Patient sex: M
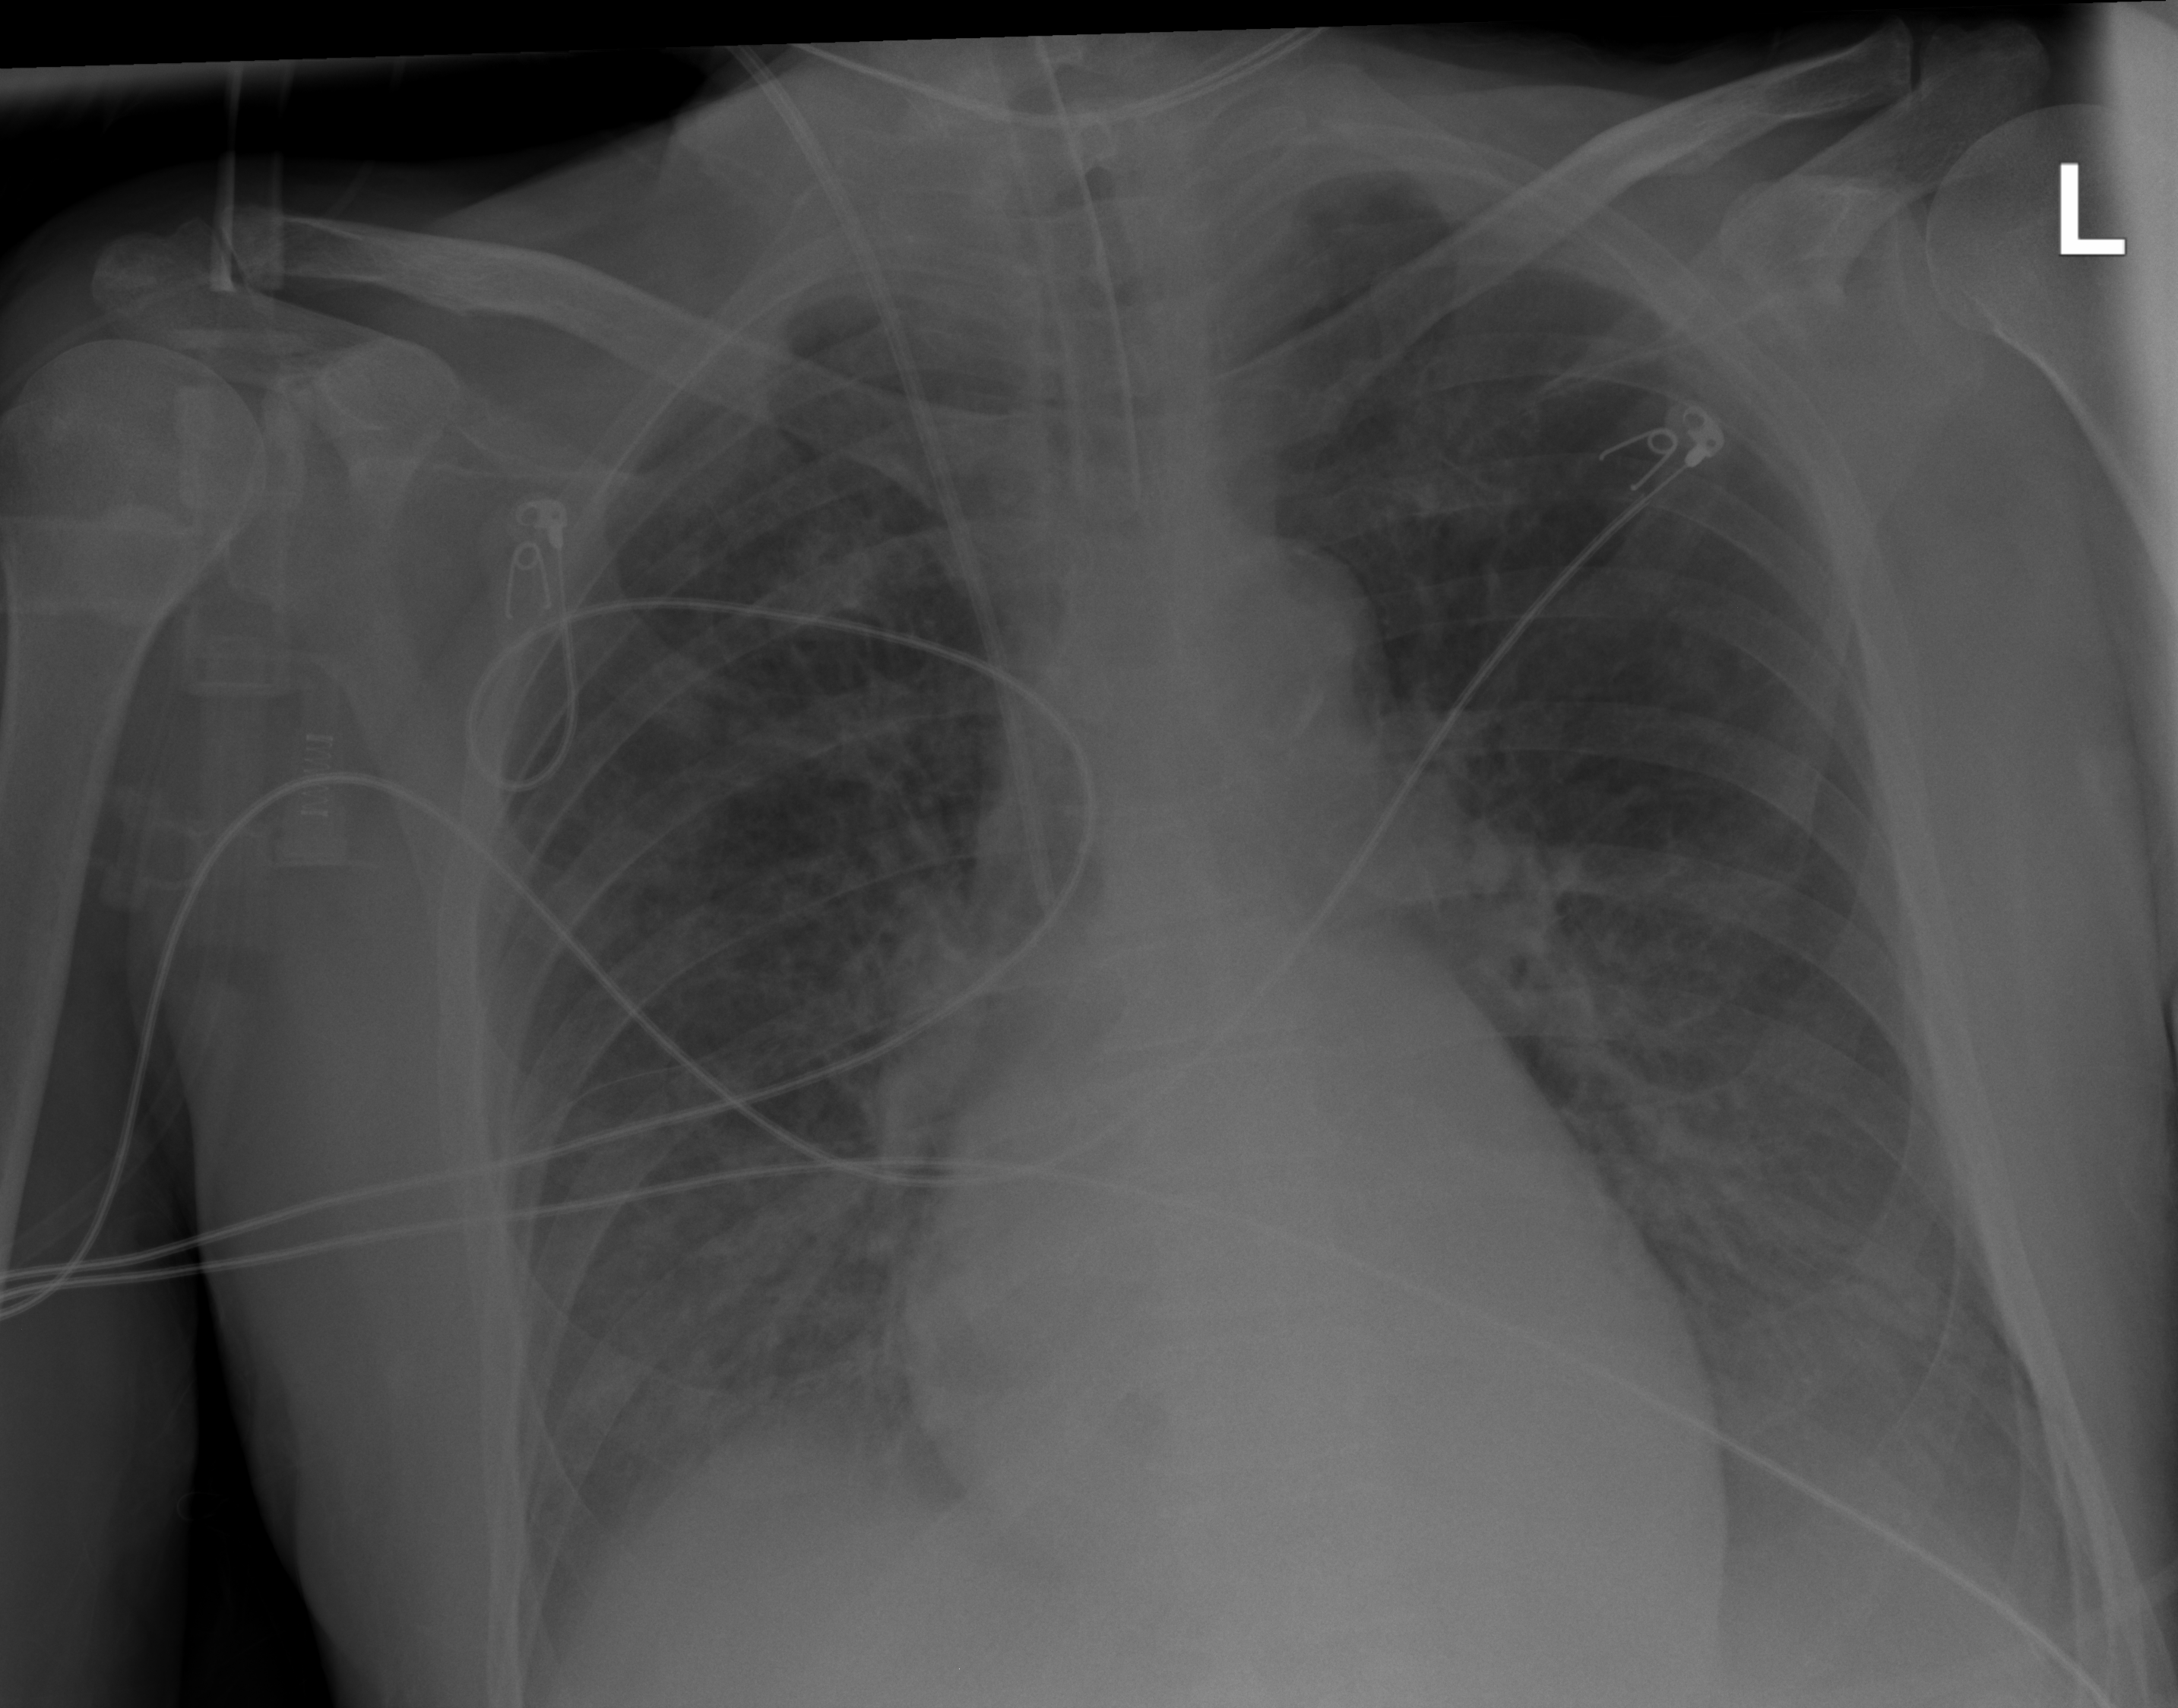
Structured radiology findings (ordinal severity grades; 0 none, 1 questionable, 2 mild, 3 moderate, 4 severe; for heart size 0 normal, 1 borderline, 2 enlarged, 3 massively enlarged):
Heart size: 1
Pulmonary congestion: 2
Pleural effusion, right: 2
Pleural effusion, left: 2
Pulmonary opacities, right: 0
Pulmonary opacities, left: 0
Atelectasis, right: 2
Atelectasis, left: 2